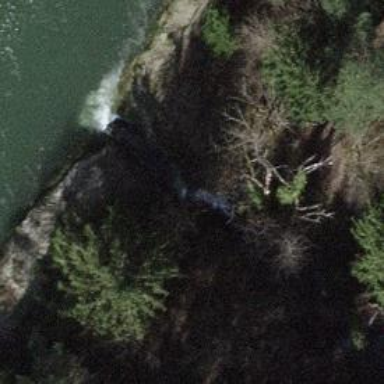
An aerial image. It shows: Beautiful waterfall.